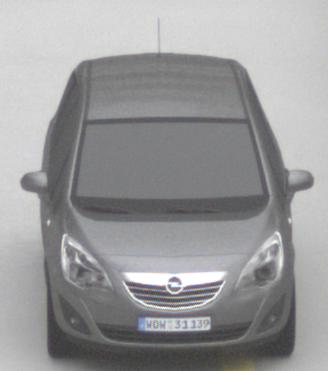
Make: Opel
Model: Meriva 1.4
Detailed model: Meriva (B)
Model produced from: 2010/05
Model produced until: 2013/11
Doors: 5
Color: gray
Road condition: dry road
Daytime: midday
Contrast: low contrast